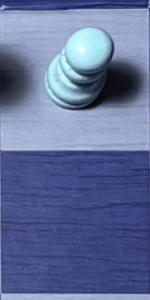
Label: Empty